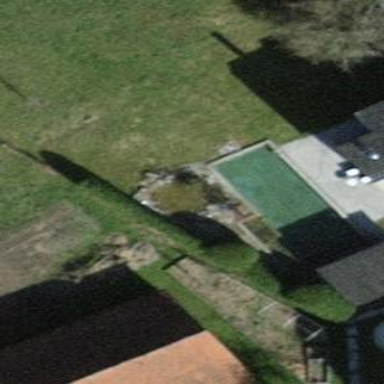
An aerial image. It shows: Swimming pool located in leisure land.